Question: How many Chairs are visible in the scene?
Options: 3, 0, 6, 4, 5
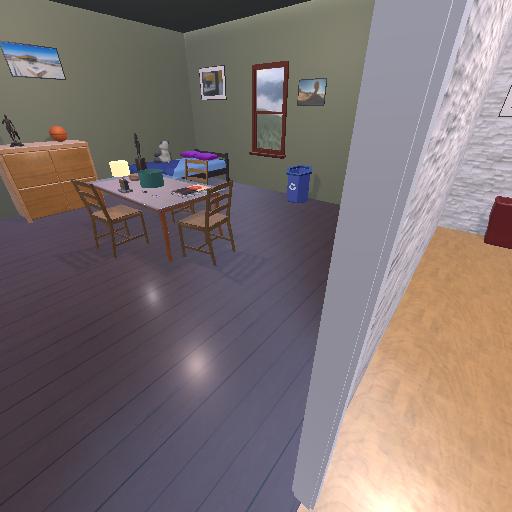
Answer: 3